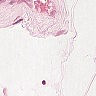
Metastatic tissue present: no